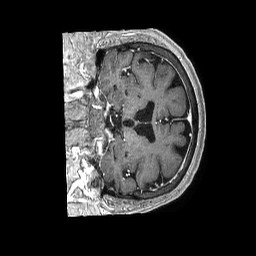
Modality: T1w
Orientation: coronal
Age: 75
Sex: female
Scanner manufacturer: philips
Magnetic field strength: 1.5 T
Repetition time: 0.007573 s
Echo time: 0.003448 s